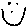
Label: smiley face